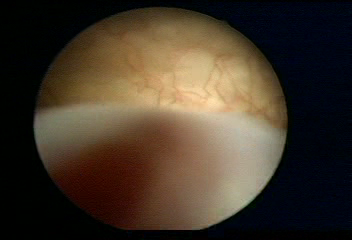
Modality: WLC
Class: Normal mucosa
Bladder cancer association: No